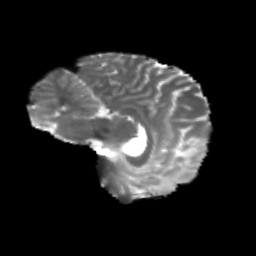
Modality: T2w
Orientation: sagittal
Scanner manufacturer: siemens
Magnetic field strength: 3 T
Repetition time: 4.16 s
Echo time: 0.0806 s